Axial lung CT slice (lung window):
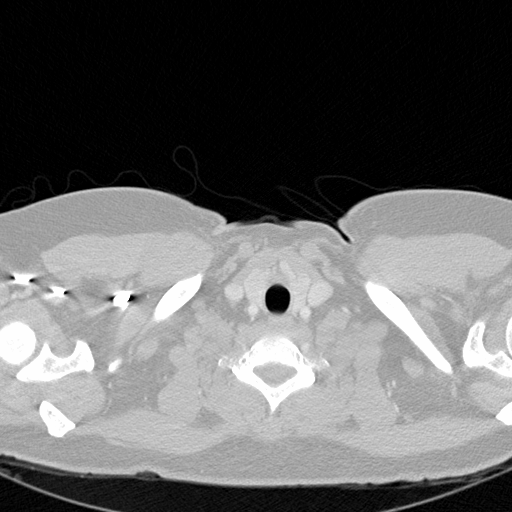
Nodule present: no